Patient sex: M
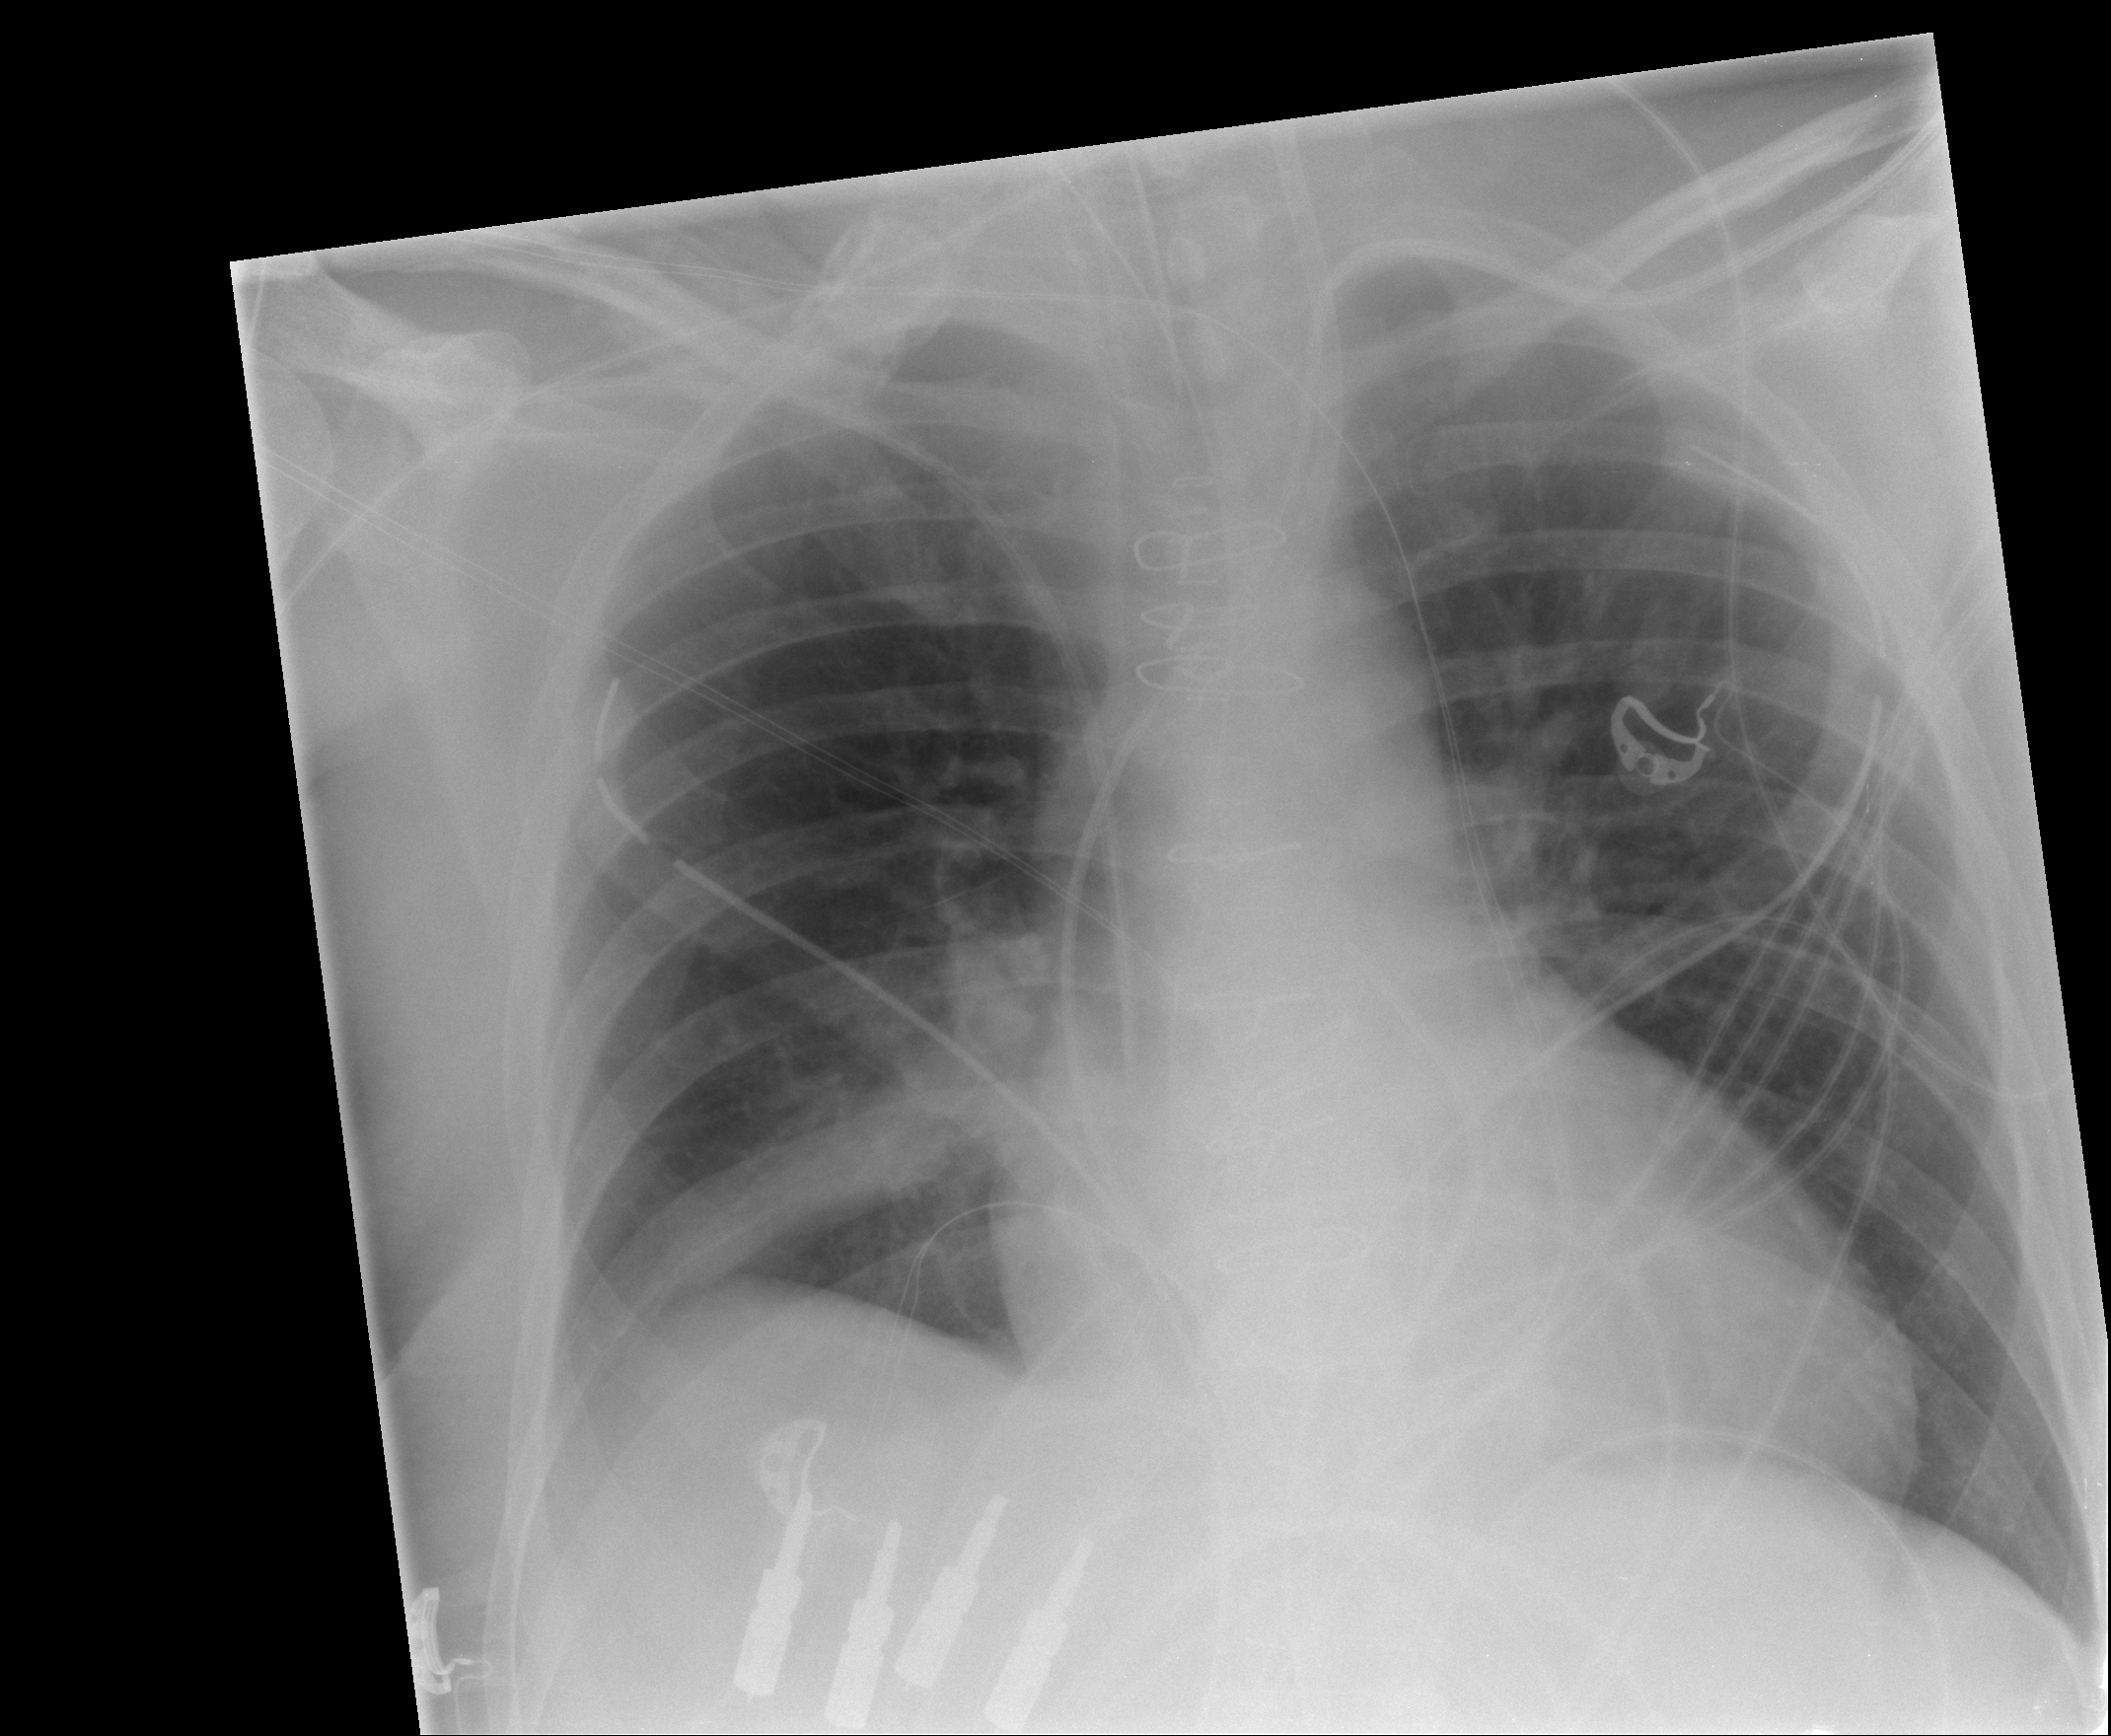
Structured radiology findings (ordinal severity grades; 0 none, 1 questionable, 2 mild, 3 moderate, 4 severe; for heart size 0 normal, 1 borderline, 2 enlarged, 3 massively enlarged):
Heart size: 1
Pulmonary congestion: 2
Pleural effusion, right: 1
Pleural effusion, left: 0
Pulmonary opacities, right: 2
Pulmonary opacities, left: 0
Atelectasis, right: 2
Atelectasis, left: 0